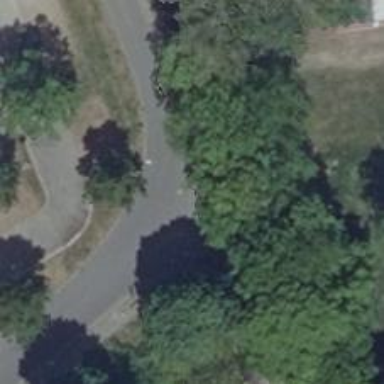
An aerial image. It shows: Residential road with asphalt surface. Tourist bus is present.